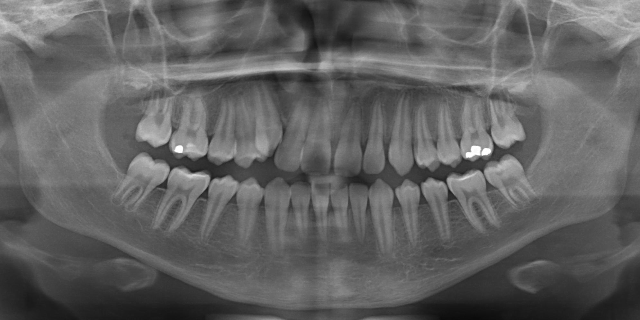
adult